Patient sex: M
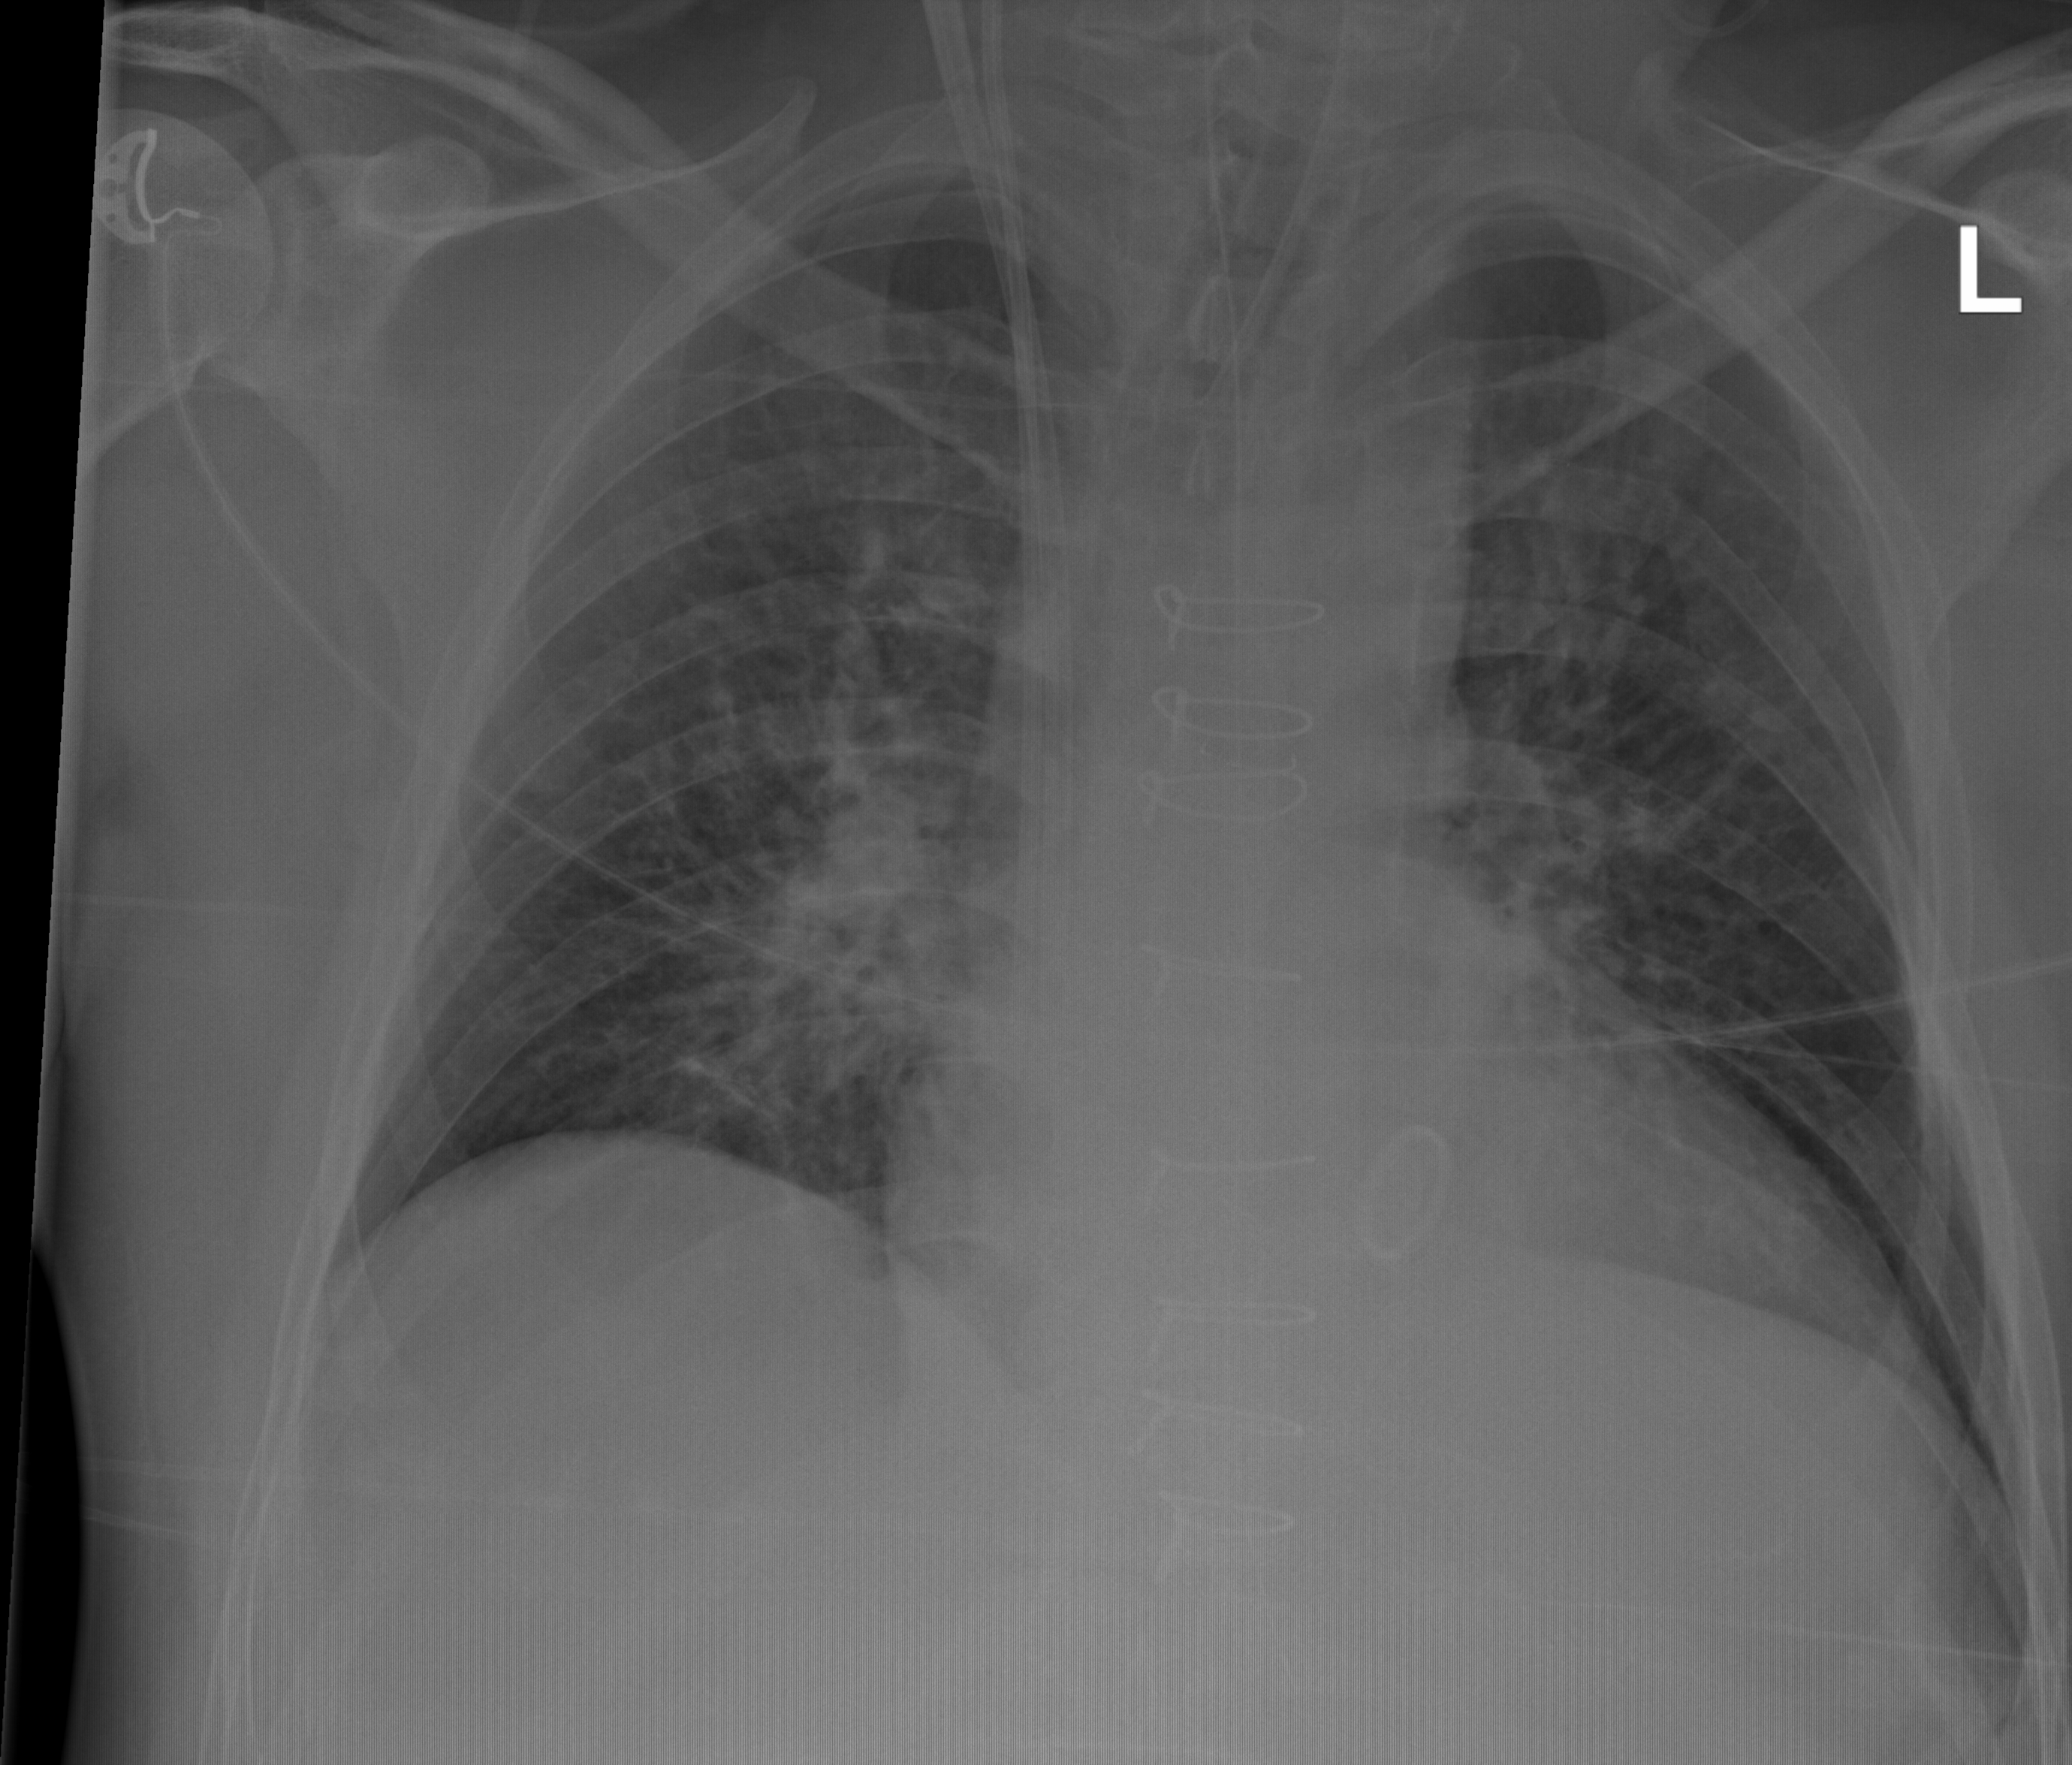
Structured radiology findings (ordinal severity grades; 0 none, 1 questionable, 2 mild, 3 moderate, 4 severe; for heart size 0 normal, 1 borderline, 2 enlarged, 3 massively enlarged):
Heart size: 2
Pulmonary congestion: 2
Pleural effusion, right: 0
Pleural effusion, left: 0
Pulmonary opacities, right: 2
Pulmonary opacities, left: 2
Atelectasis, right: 3
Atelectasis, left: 3